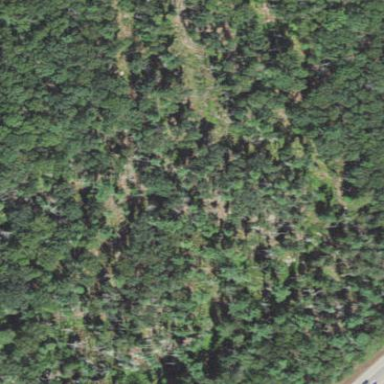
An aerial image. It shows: Woodland with needle-leaved trees.